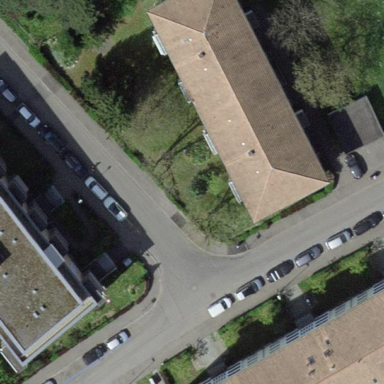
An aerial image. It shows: Building with apartments featuring hipped roof made of roof tiles.